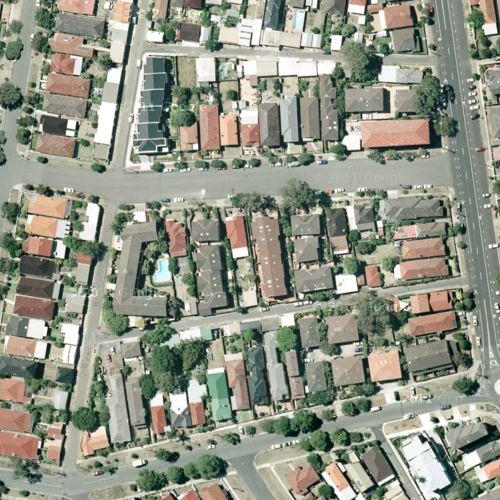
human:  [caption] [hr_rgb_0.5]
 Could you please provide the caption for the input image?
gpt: Lots of houses with different colors of roofs arranged in lines .

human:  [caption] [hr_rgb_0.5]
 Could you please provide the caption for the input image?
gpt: A town with many houses arranged densely and separated by some roads .

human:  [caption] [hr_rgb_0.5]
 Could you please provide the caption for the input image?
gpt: A residential area with houses arranged neatly while many plants on the roadside .

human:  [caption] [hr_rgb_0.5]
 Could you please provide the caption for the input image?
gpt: A residential area with houses arranged neatly and some roads go through this area .

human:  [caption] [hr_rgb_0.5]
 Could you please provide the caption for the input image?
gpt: A residential area with houses arranged densely .